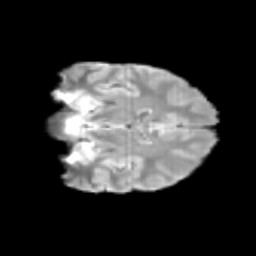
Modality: T2w
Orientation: coronal
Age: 13
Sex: female
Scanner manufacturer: siemens
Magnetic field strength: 3 T
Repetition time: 3.8 s
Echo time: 0.07 s